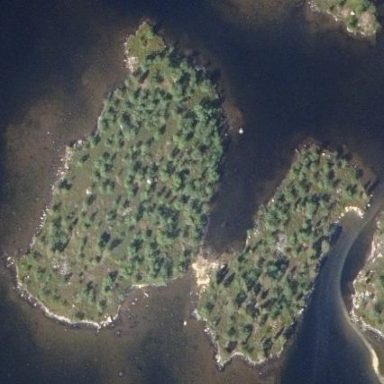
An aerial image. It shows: Islet.